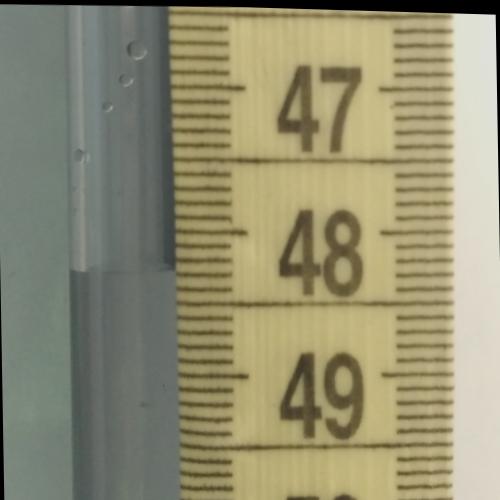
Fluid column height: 48.3 cm